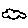
Label: cloud